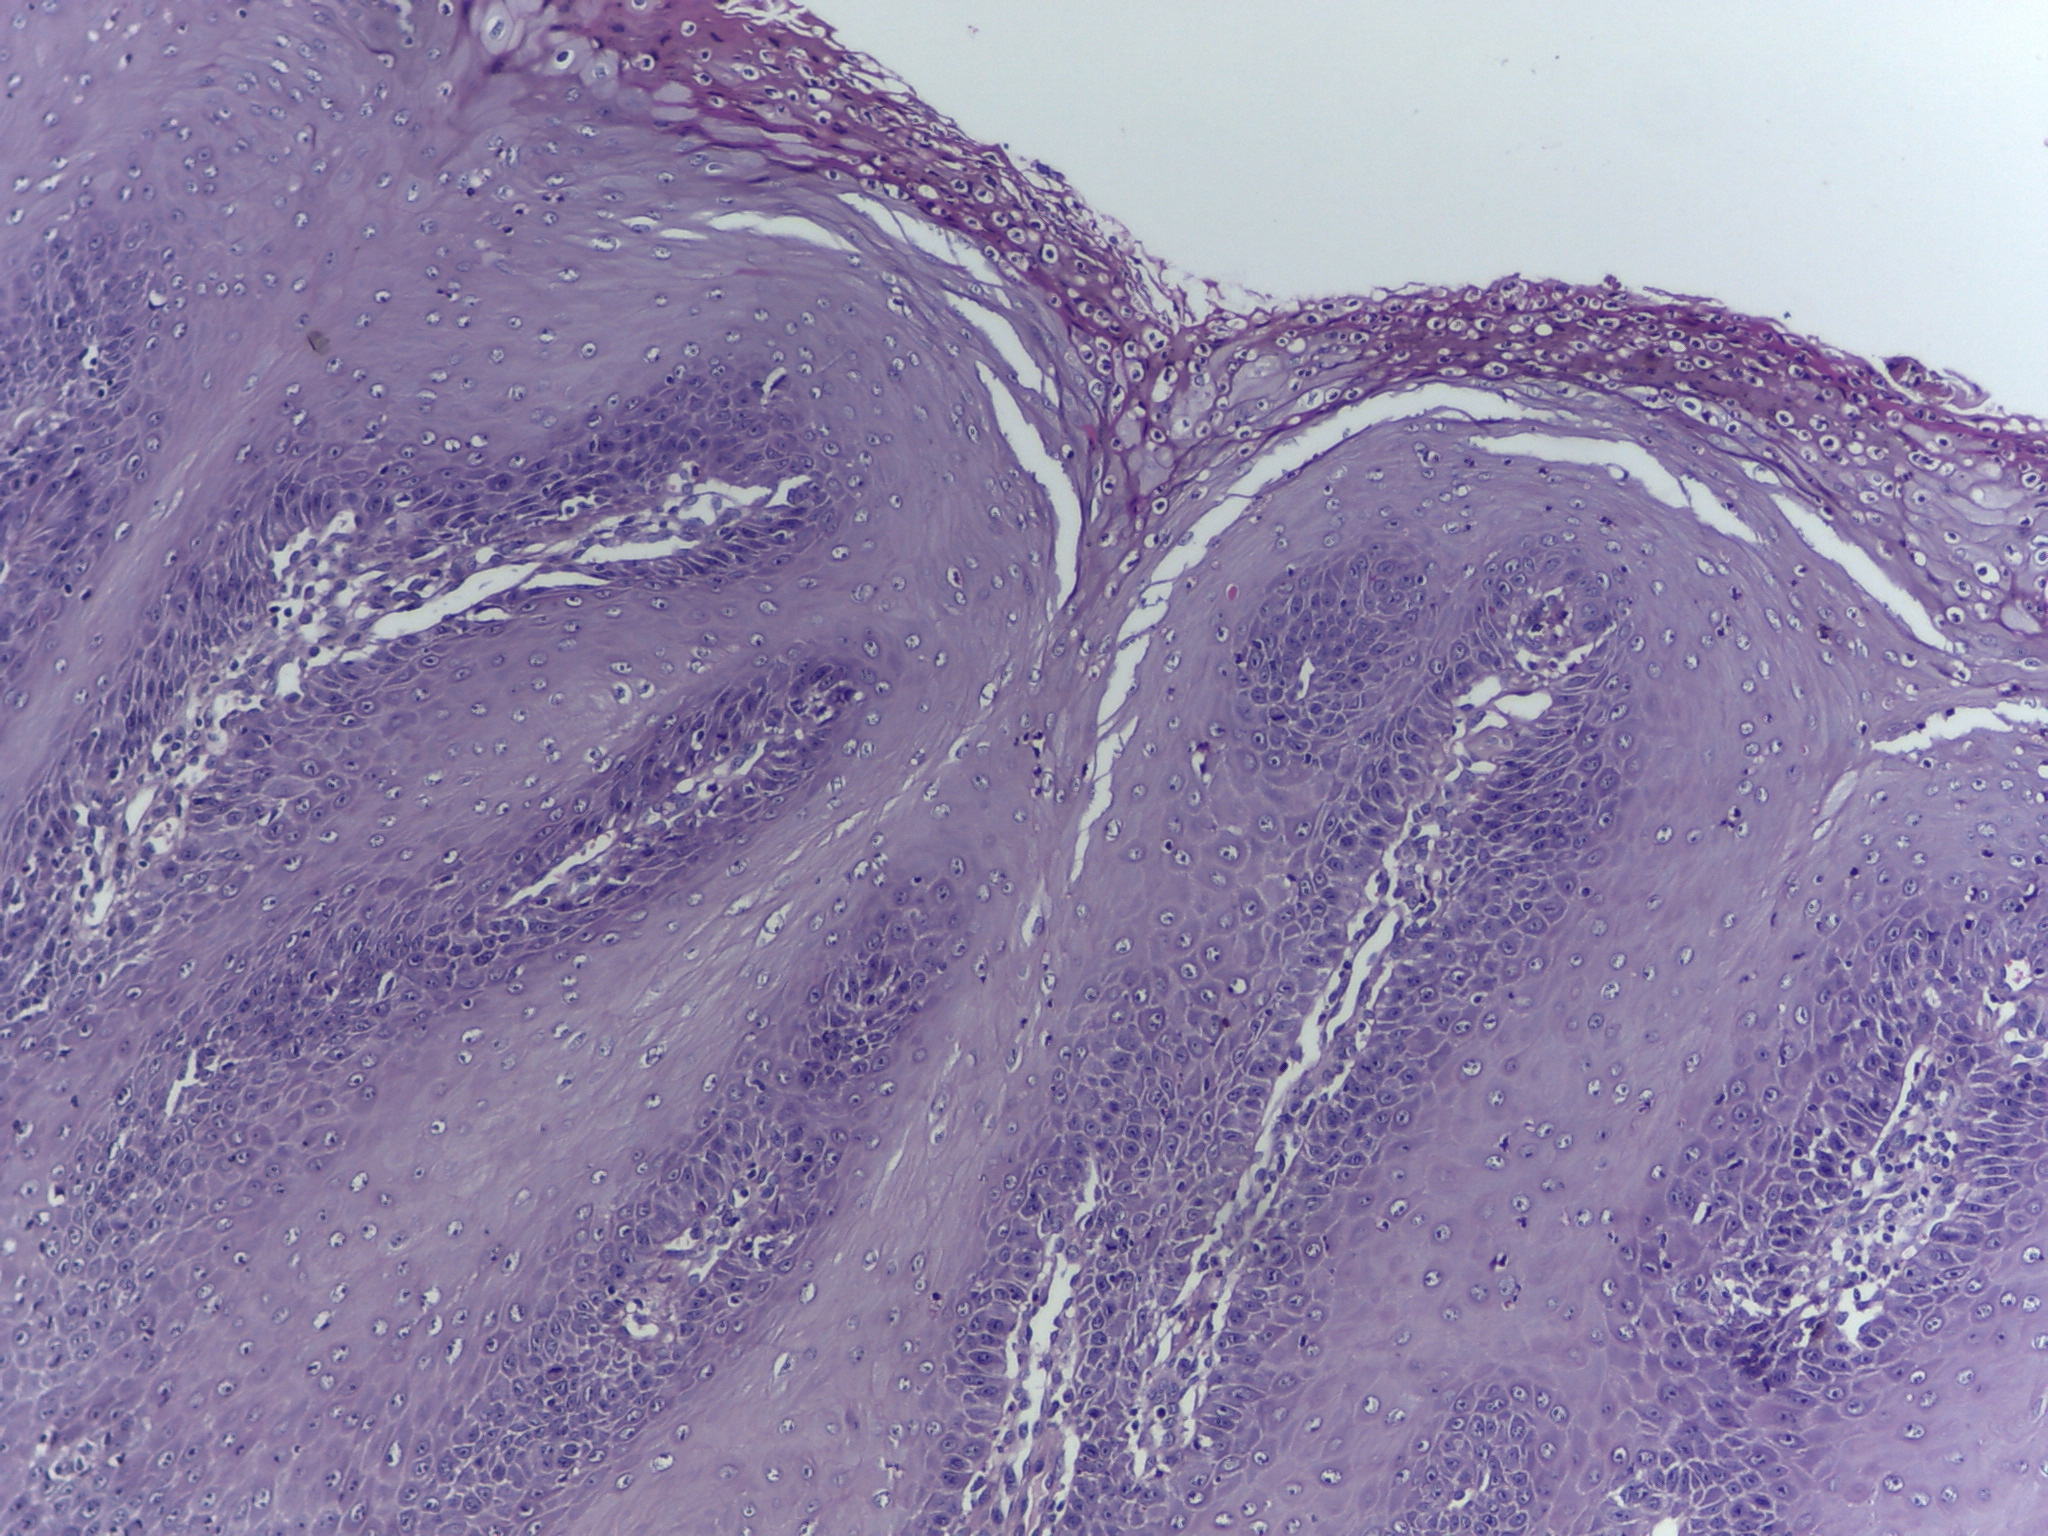
Diagnosis: OSCC